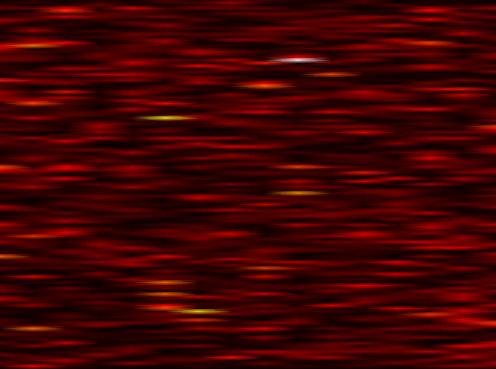
Label: FBMC